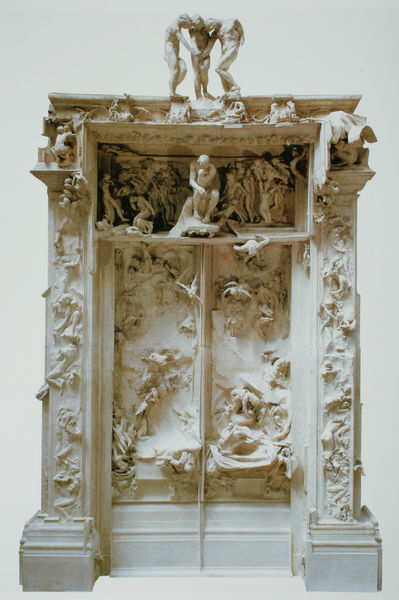
Titel: Das Höllentor
Künstler: Auguste Rodin
Standort: Paris
Institution: Musée Rodin
Schlagwörter: baum, blätter, dunkel, flügel, gruppe, himmel, körper, mann, nackt, schatten, weiß, impressionismus, menschen, bewegung, braun, frankreich, frau, hell, hintergrund, licht, marmor, mitte, männer, paris, schwarz, stützen, säulen, tür, dach, tuch, beige, ornament, architektur, barock, mensch, rahmen, sockel, stehen, stein, trauer, kirche, figur, drei, rokoko, kamin, engel, keramik, ranken, skulptur, ton, relief, seitlich, kuss, umarmung, modell, türen, giebel, massiv, pilaster, figuren, französisch, jugendstil, schmal, glanz, floral, ornamente, verzierung, türrahmen, stuck, stufe, bronze, plastik, podest, rodin, klimt, tor, foto, fotografie, oben, photographie, nische, antike, plastisch, auguste, denker, türstock, entwurf, mythologie, sterbende, altar, architrav, schnitzerei, kasten, figural, fries, portal, skulpturen, pforte, plastiken, risalit, statuen, grab, kreuzigung, hölle, kentaur, dante, sturz, kruzifix, fresko, postament, gips, reliefs, sitzender, fotographie, fraueng, ruppe, szenen, schrein, schnitzwerk, elfenbein, geschlungen, grabmal, august, glyptothek, klassisch, inferno, hochrelief, saulen, abguss, einrahmung, ausstattung, schnitz, skulpture, bildfelder, türsturz, der denker, dreif, florales, göttliche komödie, höllentor, kunstgewerbemuseum, kyriatide, musee rodin, rankenpfeiler, reliefgrund, scheintür, zeitalter, nachdenklicher, dante alighieri, der kuss